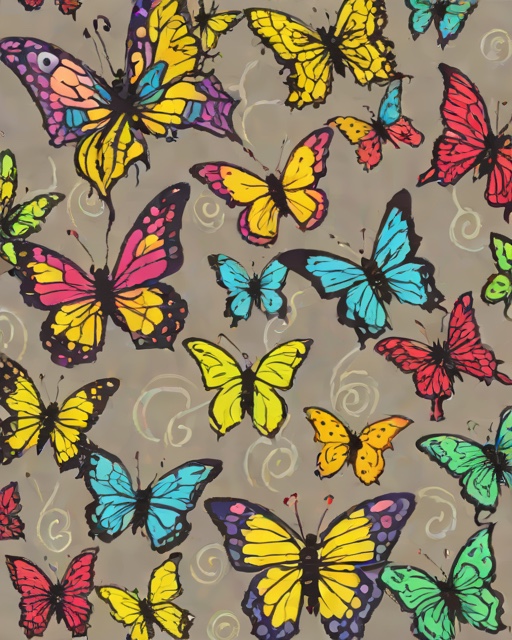
Category: Spring